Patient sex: F
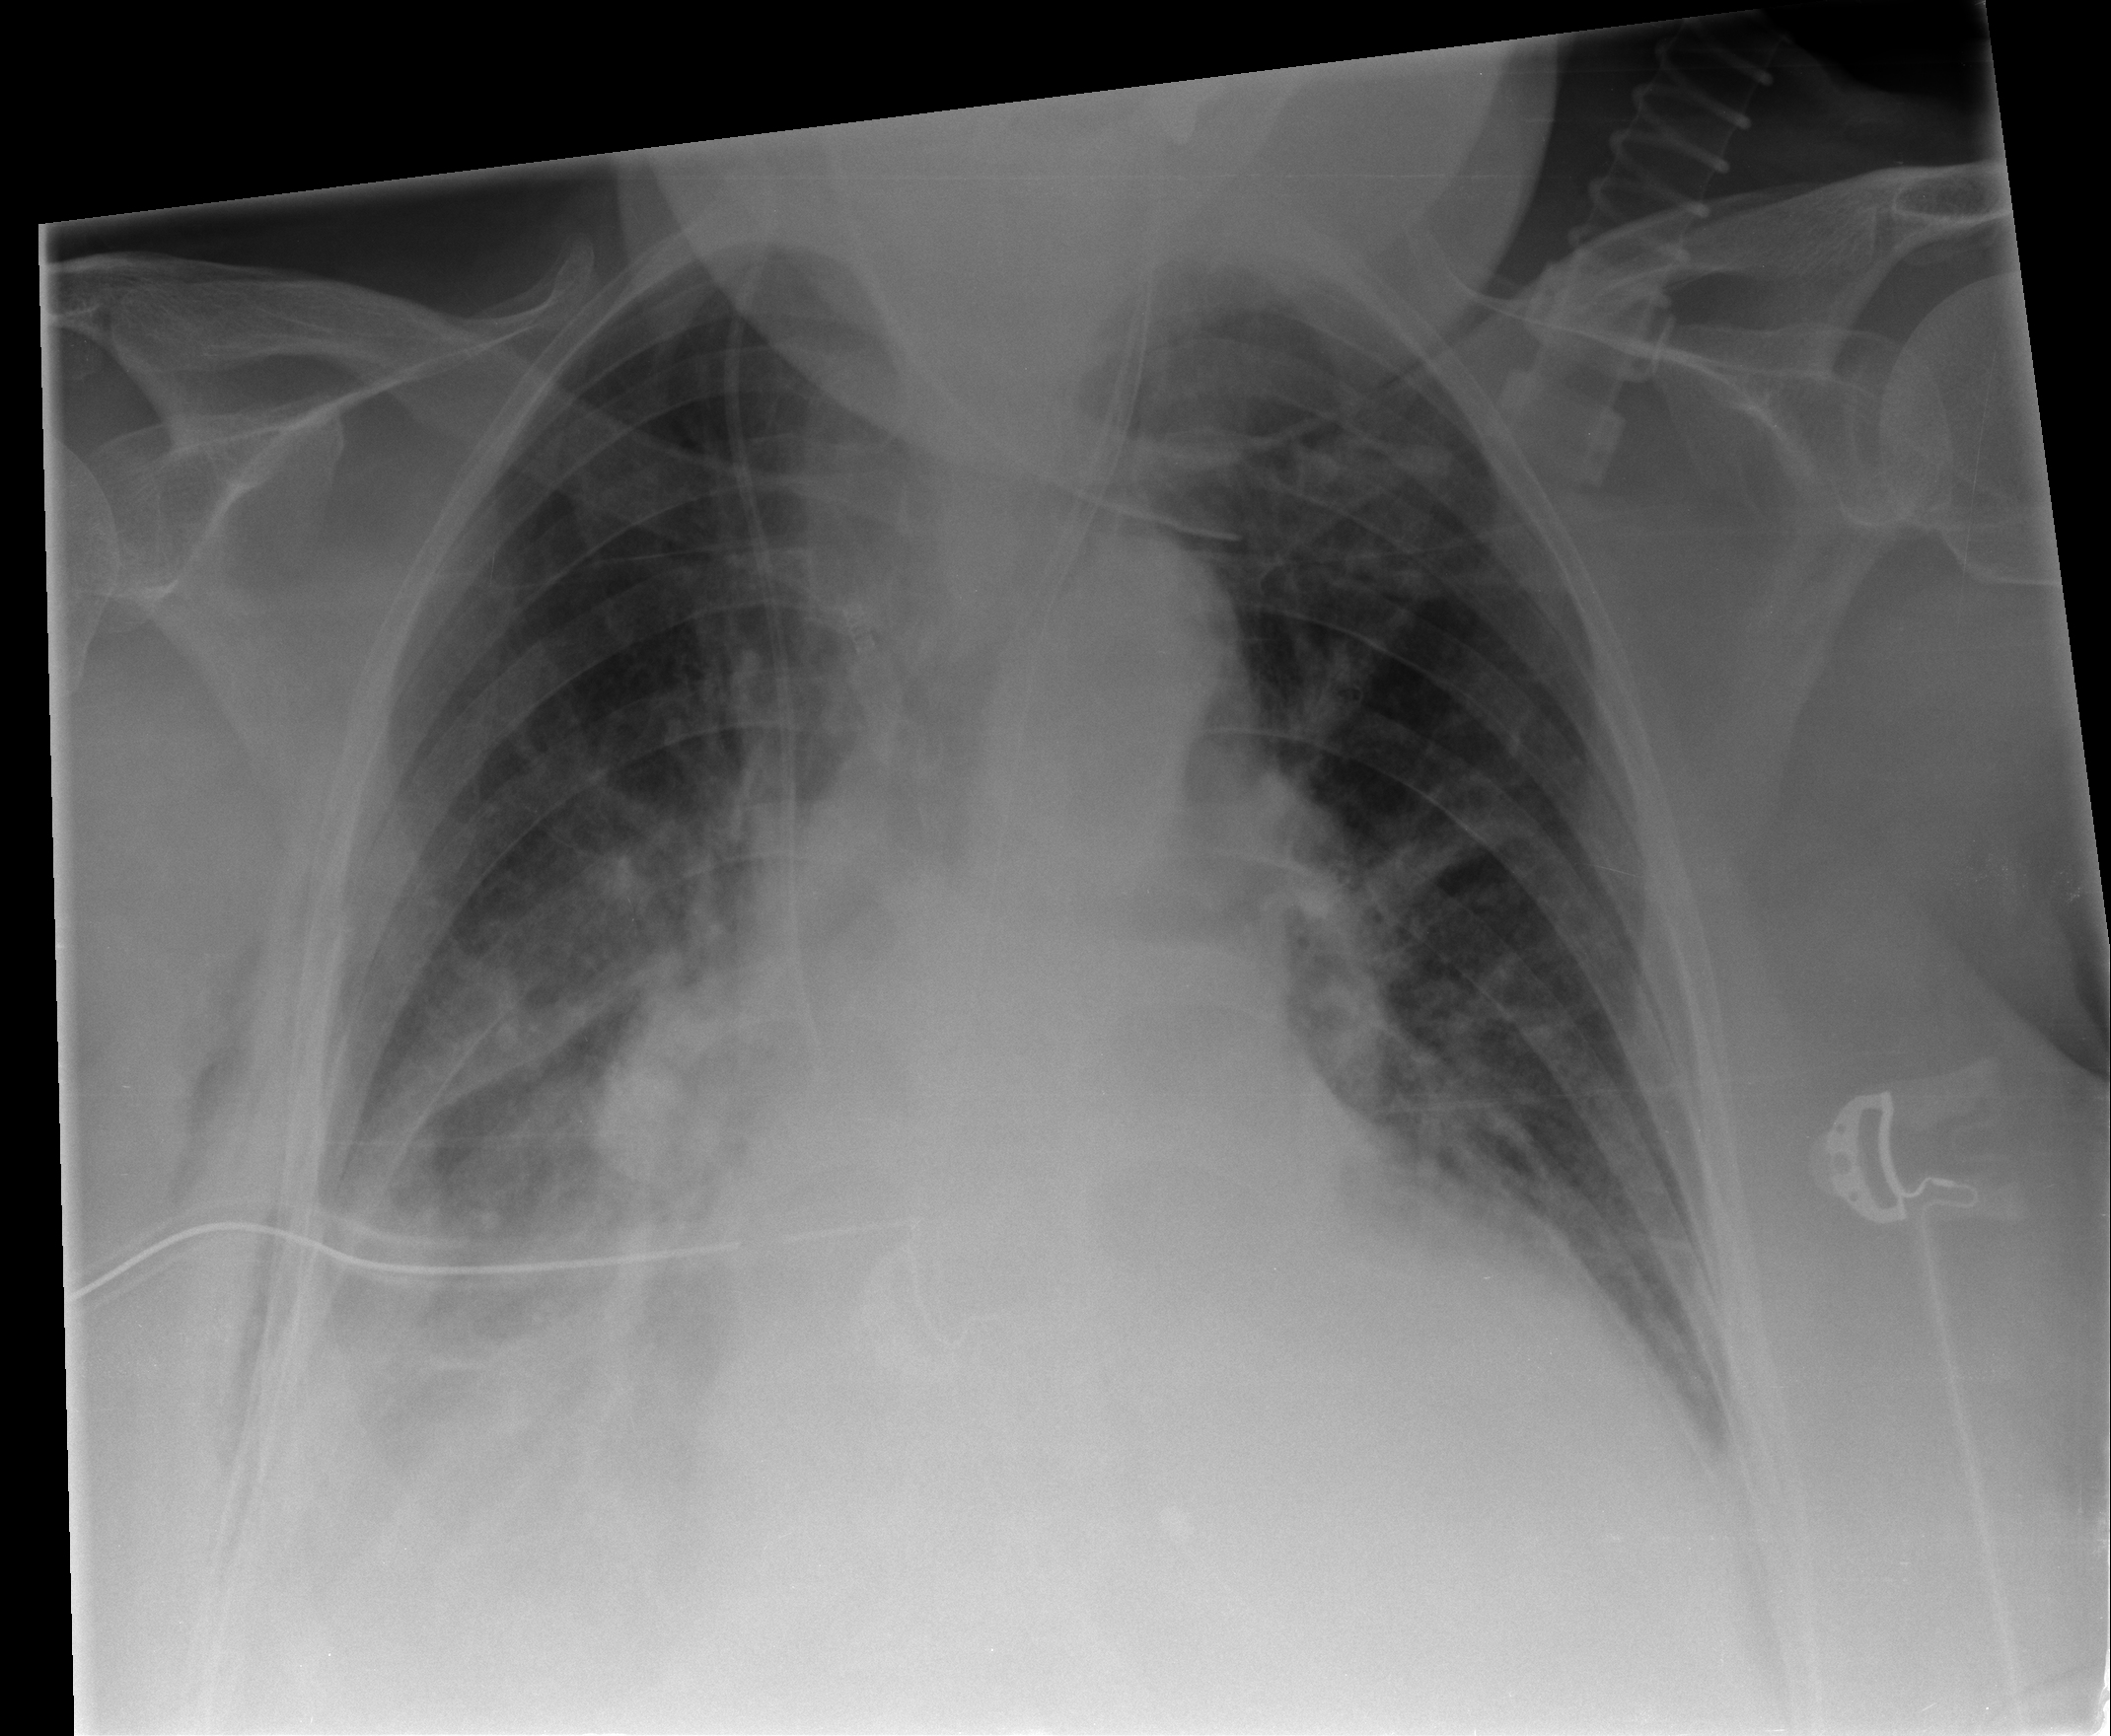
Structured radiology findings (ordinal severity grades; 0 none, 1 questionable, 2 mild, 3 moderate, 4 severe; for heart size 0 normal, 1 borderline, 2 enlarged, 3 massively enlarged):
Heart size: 2
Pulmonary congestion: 1
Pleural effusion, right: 3
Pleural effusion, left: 2
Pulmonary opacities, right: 0
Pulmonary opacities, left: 1
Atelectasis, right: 3
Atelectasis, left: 2